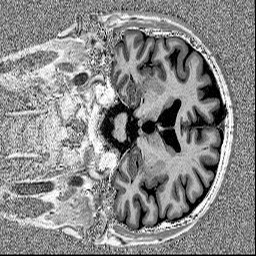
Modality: MP2RAGE
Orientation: coronal
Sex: male